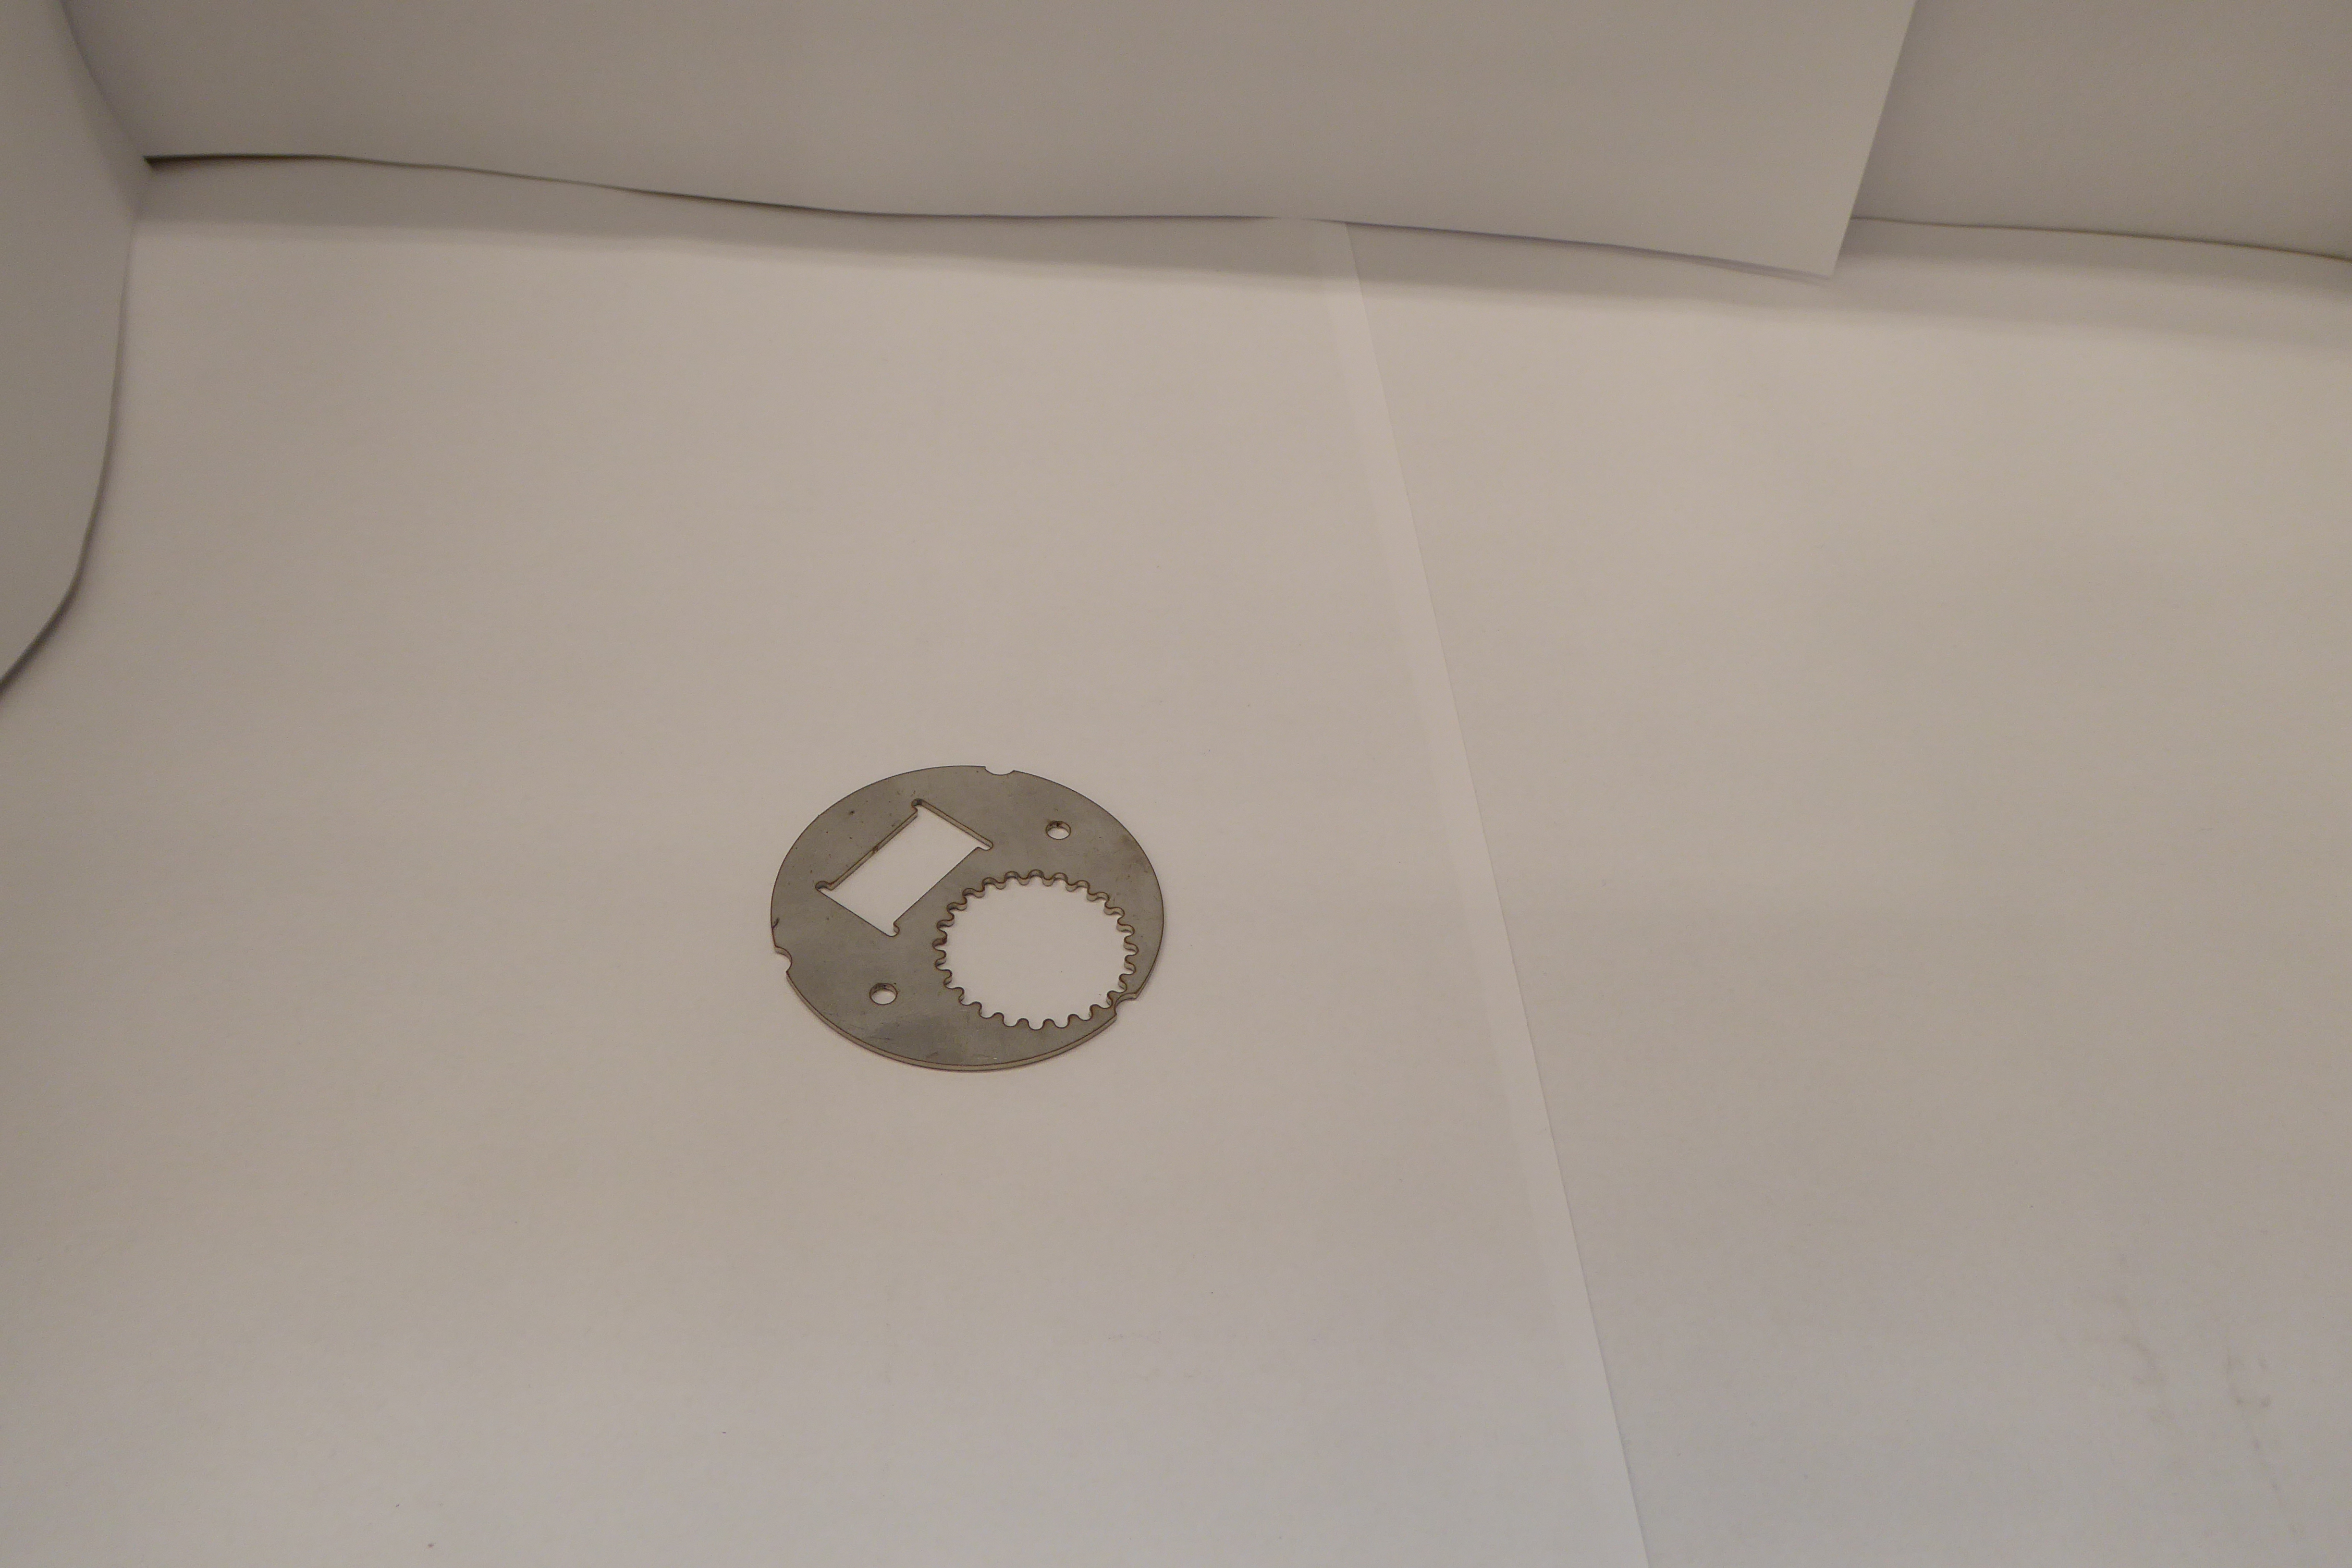
Label: Bottle Opener - Inlay